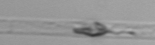
Label: Dactyliosolen_blavyanus